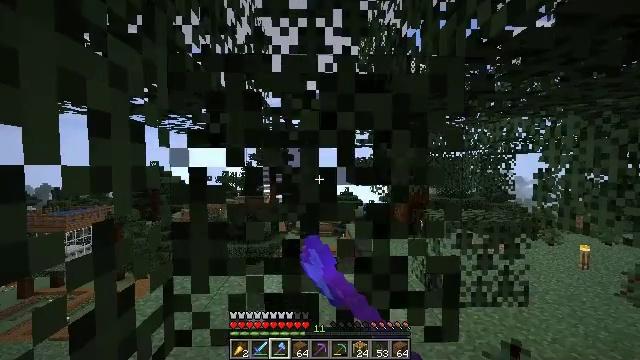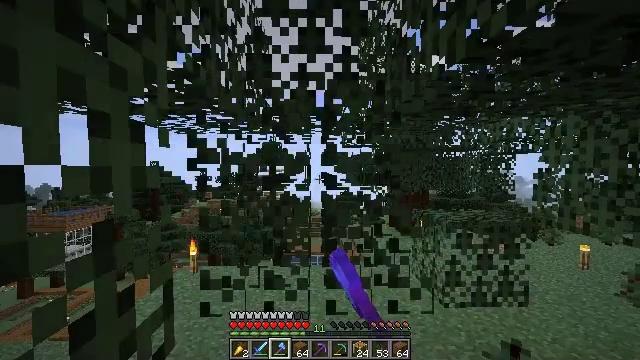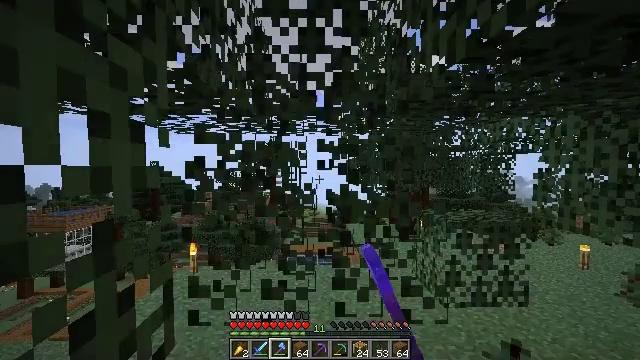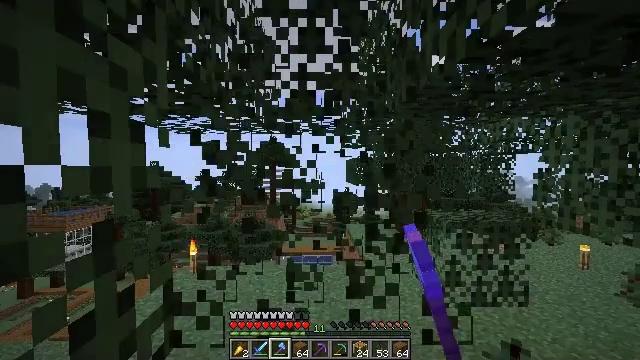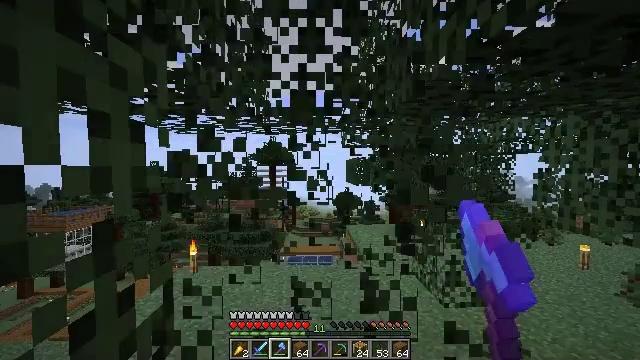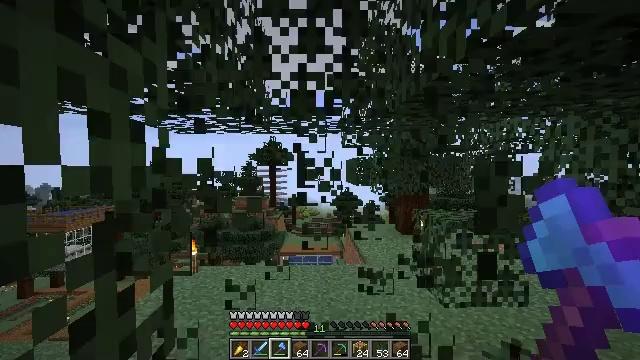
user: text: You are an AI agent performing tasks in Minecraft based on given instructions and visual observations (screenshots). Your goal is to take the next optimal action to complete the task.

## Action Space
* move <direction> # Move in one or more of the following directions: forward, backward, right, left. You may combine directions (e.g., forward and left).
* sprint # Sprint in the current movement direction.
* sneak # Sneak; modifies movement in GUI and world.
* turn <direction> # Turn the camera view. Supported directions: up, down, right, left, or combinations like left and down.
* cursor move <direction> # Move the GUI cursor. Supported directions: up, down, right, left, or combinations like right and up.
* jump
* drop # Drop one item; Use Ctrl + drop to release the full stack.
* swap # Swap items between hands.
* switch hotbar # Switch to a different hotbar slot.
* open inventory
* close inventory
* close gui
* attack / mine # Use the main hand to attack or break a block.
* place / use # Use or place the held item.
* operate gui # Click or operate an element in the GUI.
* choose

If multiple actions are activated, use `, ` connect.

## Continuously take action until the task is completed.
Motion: motion action
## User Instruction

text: Collect spruce leaves for landscaping.
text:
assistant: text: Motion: attack / mine
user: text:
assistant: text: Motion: attack / mine
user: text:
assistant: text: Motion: attack / mine
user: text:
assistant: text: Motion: attack / mine
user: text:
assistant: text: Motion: attack / mine
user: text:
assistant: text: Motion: attack / mine